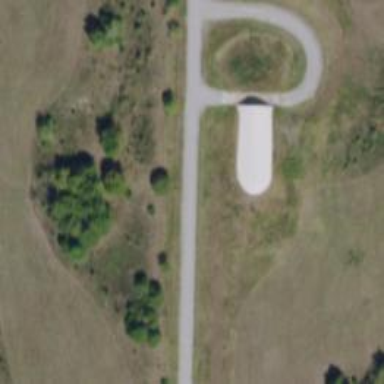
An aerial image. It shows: Military bunker.